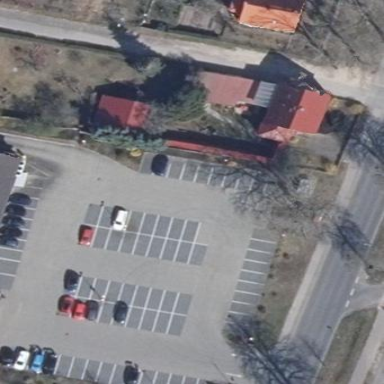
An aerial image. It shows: Parking area with surface.